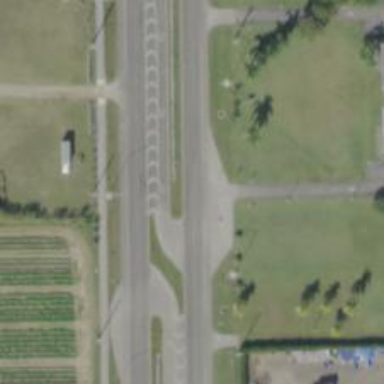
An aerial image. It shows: Asphalt road with separate sidewalk. The road is classified as trunk highway.